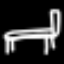
Label: bed